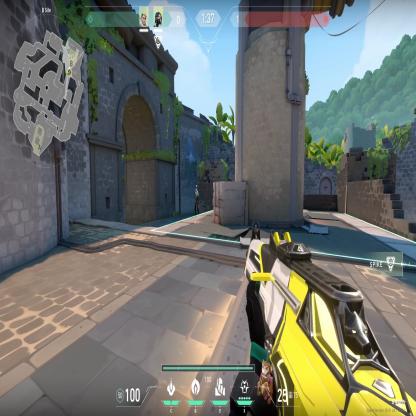
Label: teammate